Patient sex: F
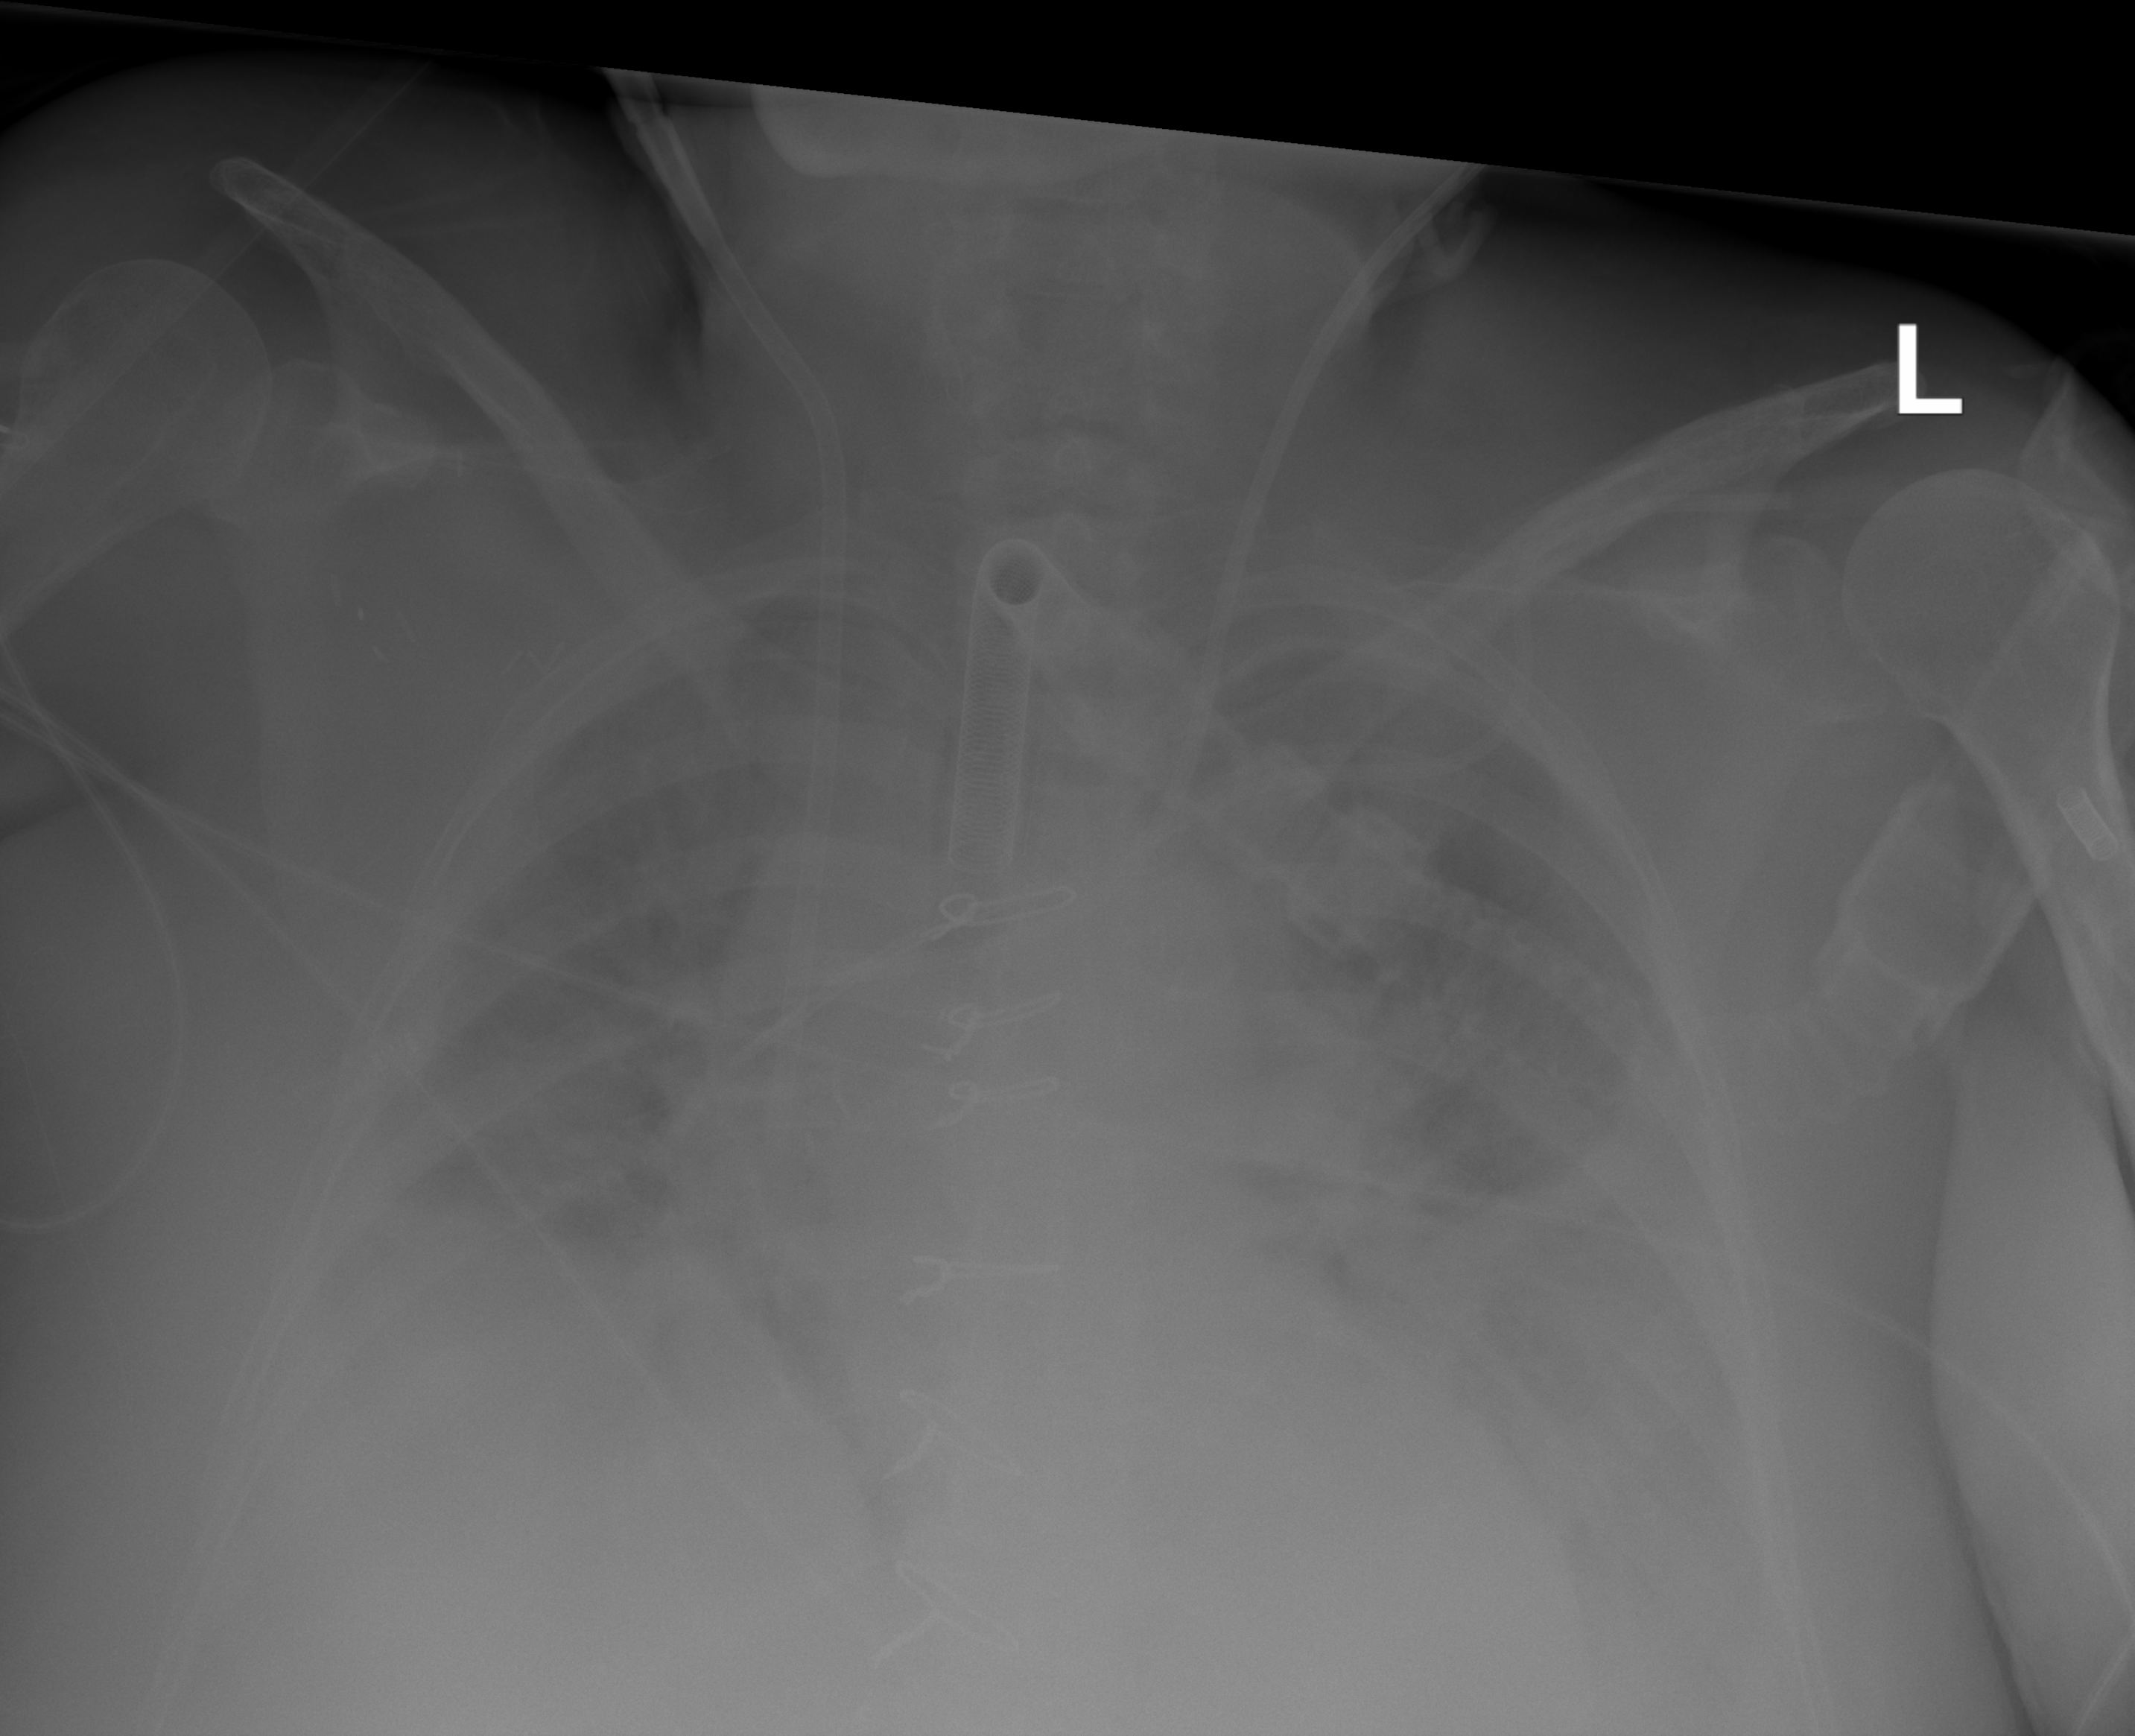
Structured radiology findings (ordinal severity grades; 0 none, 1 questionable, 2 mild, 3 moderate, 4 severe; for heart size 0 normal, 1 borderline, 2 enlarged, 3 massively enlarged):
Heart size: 0
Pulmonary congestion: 3
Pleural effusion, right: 3
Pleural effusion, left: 3
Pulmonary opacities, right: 3
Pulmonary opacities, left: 3
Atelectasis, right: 3
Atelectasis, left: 3